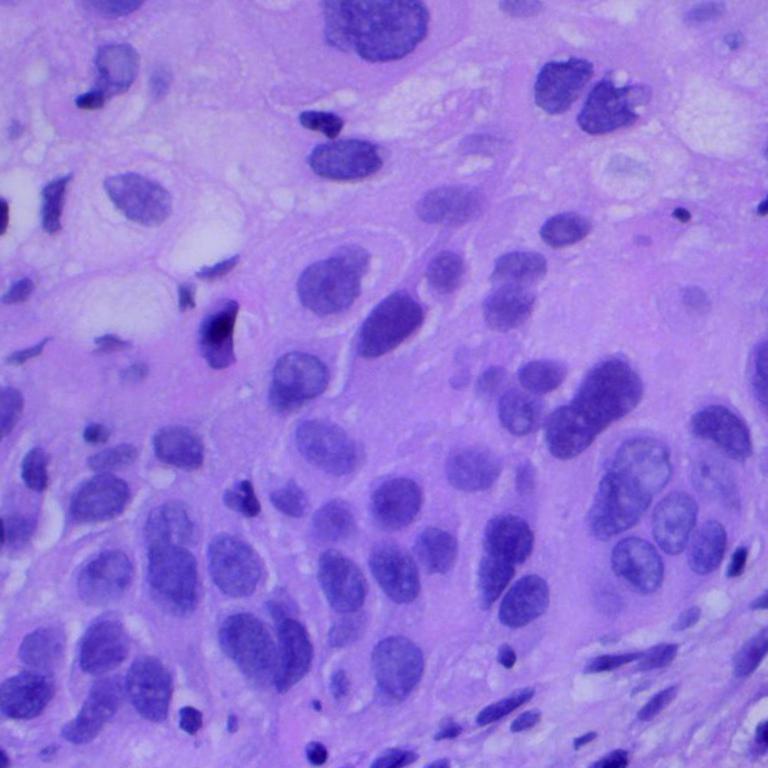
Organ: lung
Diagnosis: squamous carcinomas